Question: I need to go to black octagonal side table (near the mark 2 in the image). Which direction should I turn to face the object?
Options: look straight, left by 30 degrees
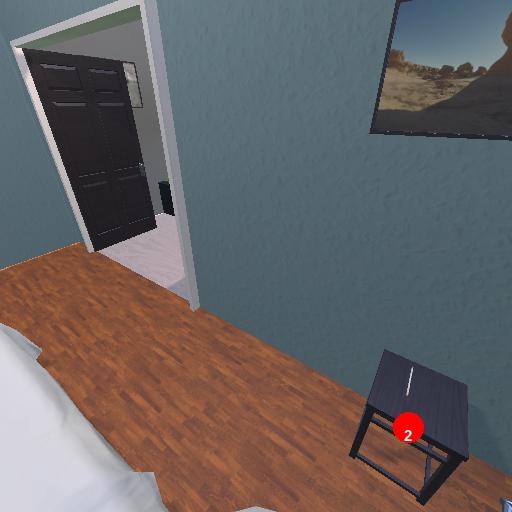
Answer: look straight